Interaction volume radius: 10 \u00c5
Interaction volume height: 20 \u00c5
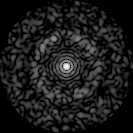
Disorder parameter: 0.7927